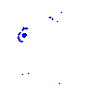
Particle: kaon